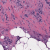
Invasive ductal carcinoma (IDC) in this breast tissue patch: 1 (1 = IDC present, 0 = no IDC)